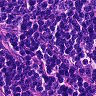
Metastatic tissue present: no